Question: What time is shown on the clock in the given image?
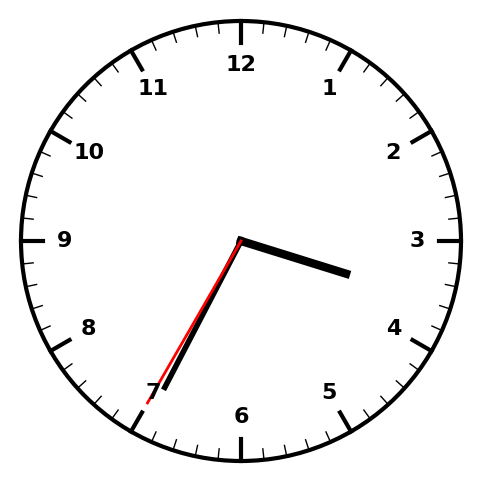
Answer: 03:34:35